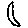
Label: moon